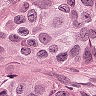
Metastatic tissue present: yes